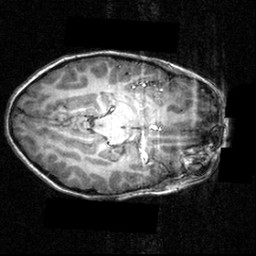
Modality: T1w
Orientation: axial
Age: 12
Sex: female
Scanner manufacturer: siemens
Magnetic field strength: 3.951 T
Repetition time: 1.3 s
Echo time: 0.00335 s